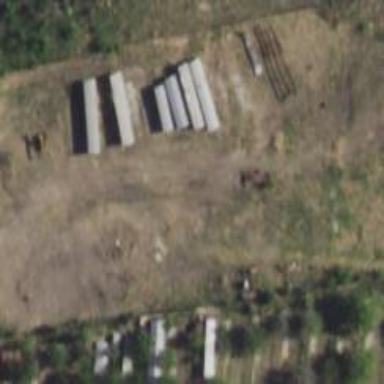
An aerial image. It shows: Scrap yard located in industrial area.